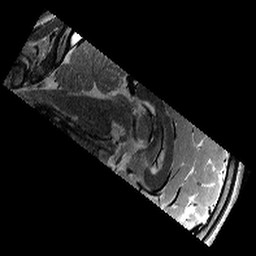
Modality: T2w
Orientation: sagittal
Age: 12
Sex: male
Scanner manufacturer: siemens
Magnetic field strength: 3 T
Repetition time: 9.23 s
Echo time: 0.067 s